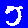
Digit: 5